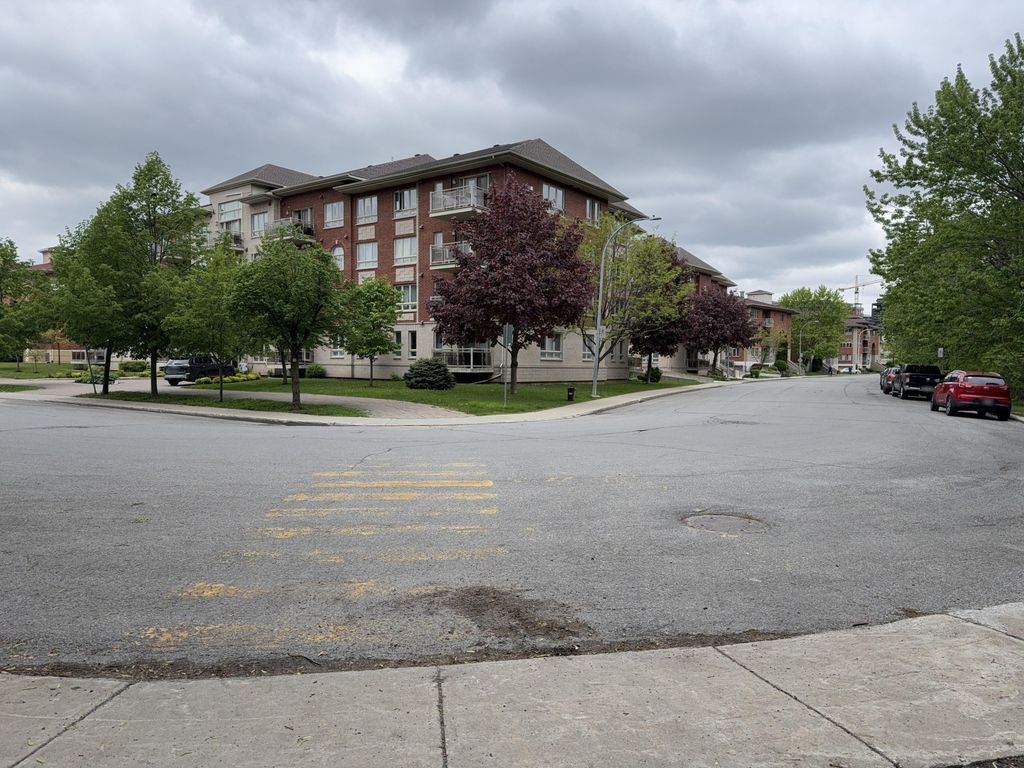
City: montreal